Question: Extracting information from text file using PHP based on a structure that is as following:
- - - - -
'''
2015-03-18
Store A
Text 1: 5,00 USD
Text 2: 2015-03-18
Text 3: 2015-03-12
Store B
Text 1: 10,00 USD
Text 2: 2015-03-18
Text 3: 2015-03-12
Store C
Text 1: 15,00 USD
Text 2: 2015-03-18
Text 3: 2015-03-12
2015-03-19
Store D
Text 1: 20,00 USD
Text 2: 2015-03-18
Text 3: 2015-03-12
'''
'''
<?php
// Creates array to store data from textfile
$data = array();
// Opens text file
$text_file = fopen('data.txt', 'r');
// Loops through each line
while ($line = fgets($text_file))
{
// Checks whether line is a date
if (preg_match("/^[0-9]{4}-(0[1-9]|1[0-2])-(0[1-9]|[1-2][0-9]|3[0-1])$/", trim($line)))
{
$data[$line] = array();
}
else
{
$data[] = trim($line);
}
}
// Removes first array key
$data = array_slice($data, 1);
// Prints out full array
echo "<xmp>" . print_r($data, true) . "</xmp>";
?>
'''
'''
<table border="1">
<tr>
<th>Date</th>
<th>Store</th>
<th>Text 1</th>
<th>Text 2</th>
<th>Text 3</th>
</tr>
<tr>
<td>2015-03-18</td>
<td>Store A</td>
<td>5,00 USD</td>
<td>2015-03-18</td>
<td>2015-03-12</td>
</tr>
<tr>
<td></td>
<td>Store B</td>
<td>10,00 USD</td>
<td>2015-03-18</td>
<td>2015-03-12</td>
</tr>
<tr>
<td></td>
<td>Store C</td>
<td>15,00 USD</td>
<td>2015-03-18</td>
<td>2015-03-12</td>
</tr>
<tr>
<td>2015-03-19</td>
<td>Store D</td>
<td>20,00 USD</td>
<td>2015-03-18</td>
<td>2015-03-12</td>
</tr>
</table>
'''

1. What is the appropriate way to extract and store the different values?
2. What is the appropriate way to print out the information as the output example?
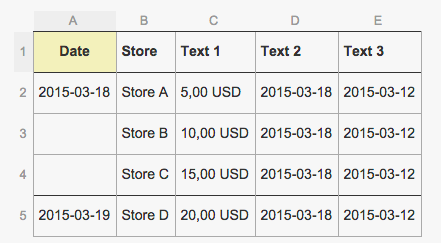
Answer: I am interested in the 'groups' of records in the source file.
Date group - indicated by the a line with just a date on it
- - - -
: print out only store groups that is current date and forward? I will call this the 'cutoff_date' in the code.
I use a 'read-ahead' technique so there is always a record to process
I supply functions to help 'identify things'. They are used so it is easier to see the controlling' logic.
The code:
'''
<?php // https://stackoverflow.com/questions/29121286/extract-information-from-text-file-using-php
/**
* We need to only show store entries on or after a certain date
* i call this the 'cutoff_date'.
*
* It will default to todays date
*/
$now = new DateTime();
$CUTOFF_DATE = $now->format('Y-m-d');
// output stored in here
$outHtml = '<table border="1">
<tr>
<th>Date</th>
<th>Store</th>
<th>Text 1</th>
<th>Text 2</th>
<th>Text 3</th>
</tr>';
// source - we use 'read-ahead' as it makes life easier
$sourceFile = fopen(__DIR__ . '/Q29121286.txt', 'rb');
$currentLine = readNextLine($sourceFile); // read-ahead
while (!empty($currentLine)) { // process until eof...
// start of a date group...
$currentGroupDate = $currentLine; // ignore this group if less than CUTOFF_DATE
$currentLine = readNextLine($sourceFile); // read ahead
while (!empty($currentGroupDate) && $currentGroupDate < $CUTOFF_DATE) { // find next date_group record
while (!empty($currentLine) && datePosition($currentLine) !== 0) { // read to end of current group
$currentLine = readNextLine($sourceFile);
}
$currentGroupDate = $currentLine;
$currentLine = readNextLine($sourceFile); // read ahead
}
$htmlCurrentDate = $currentGroupDate; // only print the date once
$html = '';
// display all the rows for this 'date group' -- look for next 'date'
while (!empty($currentLine) && datePosition($currentLine) !== 0) {
$html = '<tr>';
$html .= '<td>'. $htmlCurrentDate .'</td>';
$htmlCurrentDate = ''; // only display the date once
$html .= '<td>'. $currentLine .'</td>'; // store
$currentLine = readNextLine($sourceFile);
// process the price
$lineParts = explode(':', $currentLine); // need the price...
$html .= '<td>'. $lineParts[1] .'</td>';
$currentLine = readNextLine($sourceFile);
// now process the group of dates - look for a line
// that starts with 'text' and must contain a date
while ( !empty($currentLine)
&& isTextLine($currentLine)
&& datePosition($currentLine) >= 1) {
$lineParts = explode(':', $currentLine); // need the date...
$html .= '<td>'. $lineParts[1] .'</td>';
$currentLine = readNextLine($sourceFile); // read next
}
// end of this group...
$html .= '</tr>';
$outHtml .= $html;
} // end of 'dateGroup'
} // end of data file...
$outHtml .= '</table>';
fclose($sourceFile);
// display output
echo $outHtml;
exit;
/**
* These routines hide the low-level processing;
*/
/**
* Return position of date string - will be -1 if not found
* @param type $line
* @return integer
*/
function datePosition($line)
{
$result = preg_match("/\d{4}-\d{2}-\d{2}/", $line, $matches, PREG_OFFSET_CAPTURE);
$pos = -1;
if (!empty($matches)) {
$match = current($matches);
$pos = $match[1];
}
return $pos;
}
/**
* return whether line is a text line
*
* @param type $text
* @return type
*/
function isTextLine($text)
{
return strpos(strtolower($text), 'text') === 0;
}
/**
* return trimmed string or an empty string at eof
* Added 'fudge' to not read passed the eof - ;-/
* @param type $handle
* @return string
*/
function readNextLine($handle)
{
static $isEOF = false;
if ($isEOF) {
return '';
}
$line = fgets($handle);
if ($line !== false) {
$line = trim($line);
}
else {
$isEOF = true;
$line = '';
}
return $line;
}
'''
Original output from the supplied file:
'''
| Date | Store | Text 1 | Text 2 | Text 3 |
|------------|---------|-----------|------------|------------|
| 2015-03-18 | Store A | 5,00 USD | 2015-03-18 | 2015-03-12 |
| | Store B | 10,00 USD | 2015-03-18 | 2015-03-12 |
| | Store C | 15,00 USD | 2015-03-18 | 2015-03-12 |
| 2015-03-19 | Store D | 20,00 USD | 2015-03-18 | 2015-03-12 |
'''